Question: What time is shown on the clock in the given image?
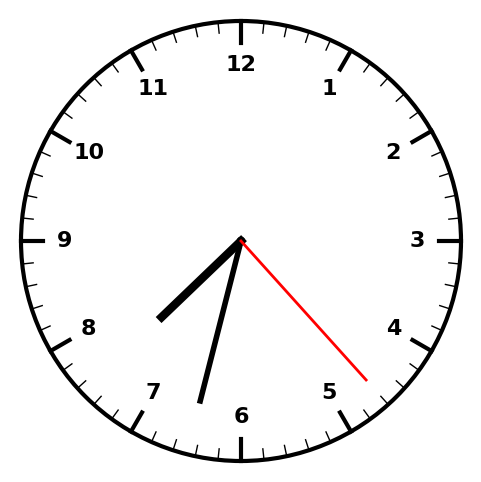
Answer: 07:32:23